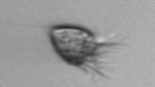
Label: Ciliophora